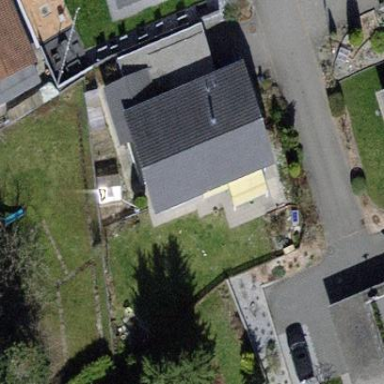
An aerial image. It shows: Detached building.